Field crop: tomato
Growth stage: 2
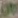
Species: solanum